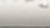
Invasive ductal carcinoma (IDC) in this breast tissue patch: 0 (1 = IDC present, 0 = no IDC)